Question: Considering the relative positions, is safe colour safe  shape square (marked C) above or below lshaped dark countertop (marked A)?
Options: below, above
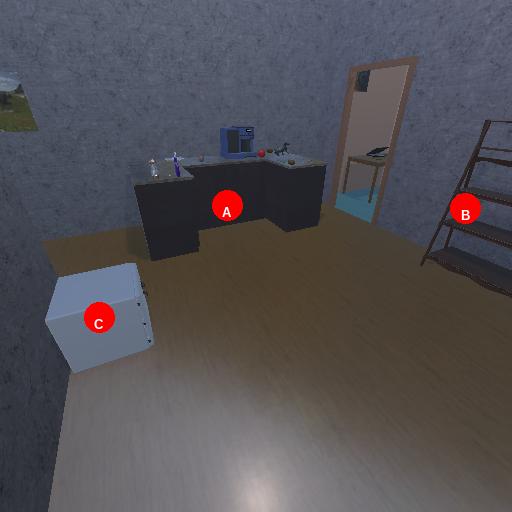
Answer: below